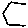
Label: hexagon